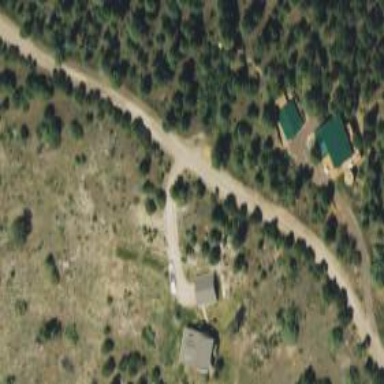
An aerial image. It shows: Driveway.